Interaction volume radius: 10 \u00c5
Interaction volume height: 35 \u00c5
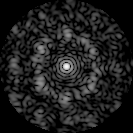
Disorder parameter: 0.7176